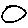
Label: moon